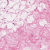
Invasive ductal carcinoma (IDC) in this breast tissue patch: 0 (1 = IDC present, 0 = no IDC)